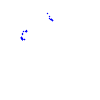
Particle: proton